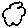
Label: cloud